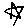
Label: star